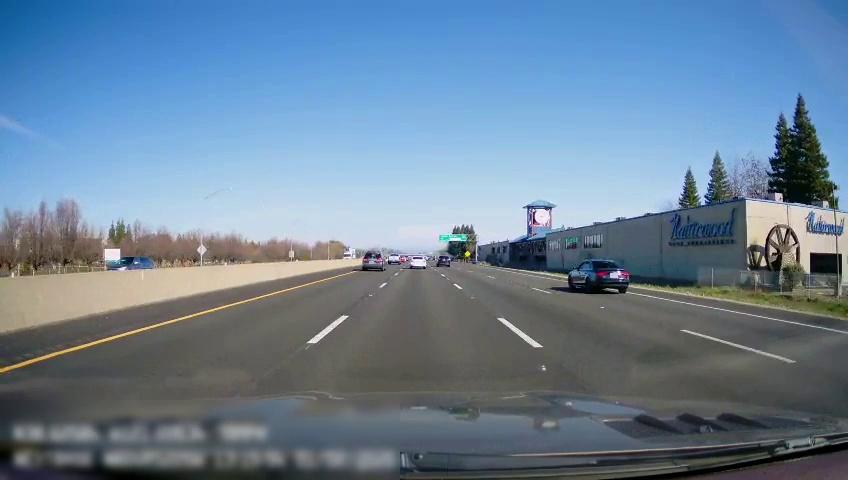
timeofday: Day
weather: Sunny
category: Drivable Space
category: Vehicles | SUV
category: Vehicles | Truck
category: Vehicles | Car
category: Vehicles | Car
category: Vehicles | SUV
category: Vehicles | SUV
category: Vehicles | Truck
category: Lanes | Current Lane
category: Lanes | Current Lane
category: Lanes | Current Lane
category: Lanes | Alternate Lane
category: Lanes | Alternate Lane
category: Lanes | Alternate Lane
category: Traffic | Signs
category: Traffic | Signs